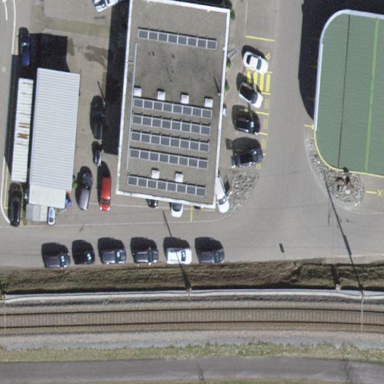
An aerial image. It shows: Car repair shop located in building.